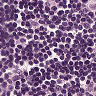
Metastatic tissue present: no